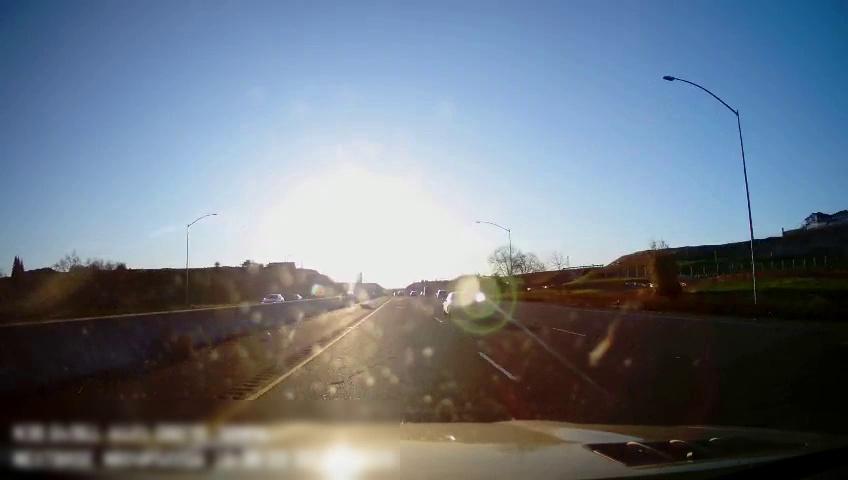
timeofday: Day
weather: Sunny
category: Drivable Space
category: Vehicles | Car
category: Vehicles | Truck
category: Vehicles | Car
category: Vehicles | Car
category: Lanes | Current Lane
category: Lanes | Current Lane
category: Lanes | Alternate Lane
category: Lanes | Alternate Lane